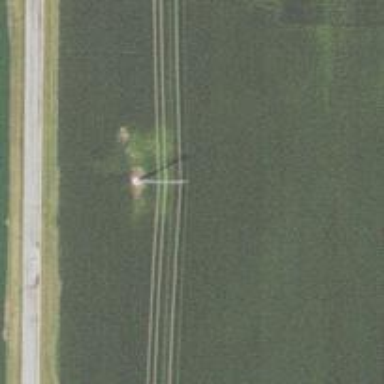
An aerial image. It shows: Power tower.